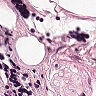
Metastatic tissue present: no